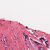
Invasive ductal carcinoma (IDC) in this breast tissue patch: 1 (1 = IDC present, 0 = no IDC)